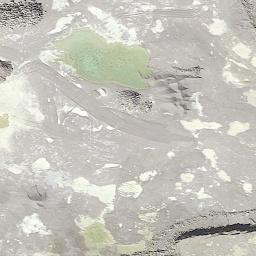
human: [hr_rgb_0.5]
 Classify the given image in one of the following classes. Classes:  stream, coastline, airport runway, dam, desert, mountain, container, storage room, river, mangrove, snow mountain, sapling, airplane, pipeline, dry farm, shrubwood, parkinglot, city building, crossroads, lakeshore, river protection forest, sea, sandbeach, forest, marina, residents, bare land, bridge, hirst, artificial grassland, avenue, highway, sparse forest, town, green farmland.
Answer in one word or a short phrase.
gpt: bare land